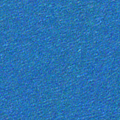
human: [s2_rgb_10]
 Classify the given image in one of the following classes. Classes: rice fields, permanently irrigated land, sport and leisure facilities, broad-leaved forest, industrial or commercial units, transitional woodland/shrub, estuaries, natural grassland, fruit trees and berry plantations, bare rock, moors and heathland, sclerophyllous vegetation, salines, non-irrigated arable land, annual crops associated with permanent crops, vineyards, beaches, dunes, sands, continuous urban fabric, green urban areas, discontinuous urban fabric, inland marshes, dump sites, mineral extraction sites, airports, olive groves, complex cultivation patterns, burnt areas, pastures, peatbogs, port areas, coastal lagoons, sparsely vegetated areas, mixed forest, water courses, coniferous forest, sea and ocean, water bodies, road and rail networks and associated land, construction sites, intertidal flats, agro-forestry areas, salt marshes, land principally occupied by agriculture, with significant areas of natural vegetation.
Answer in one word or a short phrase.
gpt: sea and ocean